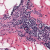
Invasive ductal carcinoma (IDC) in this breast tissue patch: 0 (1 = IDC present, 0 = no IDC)